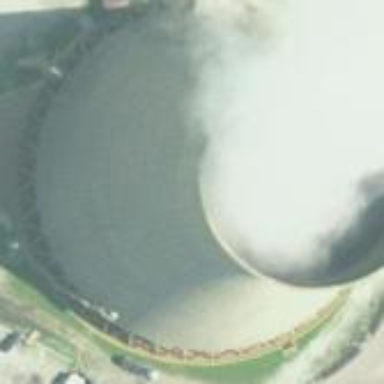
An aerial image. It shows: Industrial building with cooling tower.